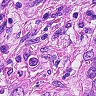
Metastatic tissue present: yes